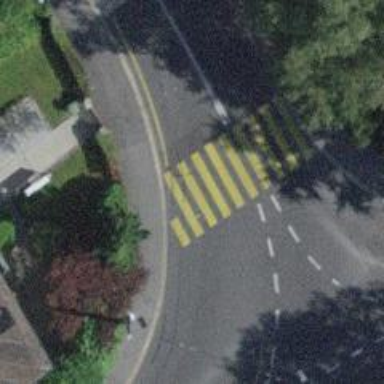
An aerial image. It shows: Kerb serving as barrier.